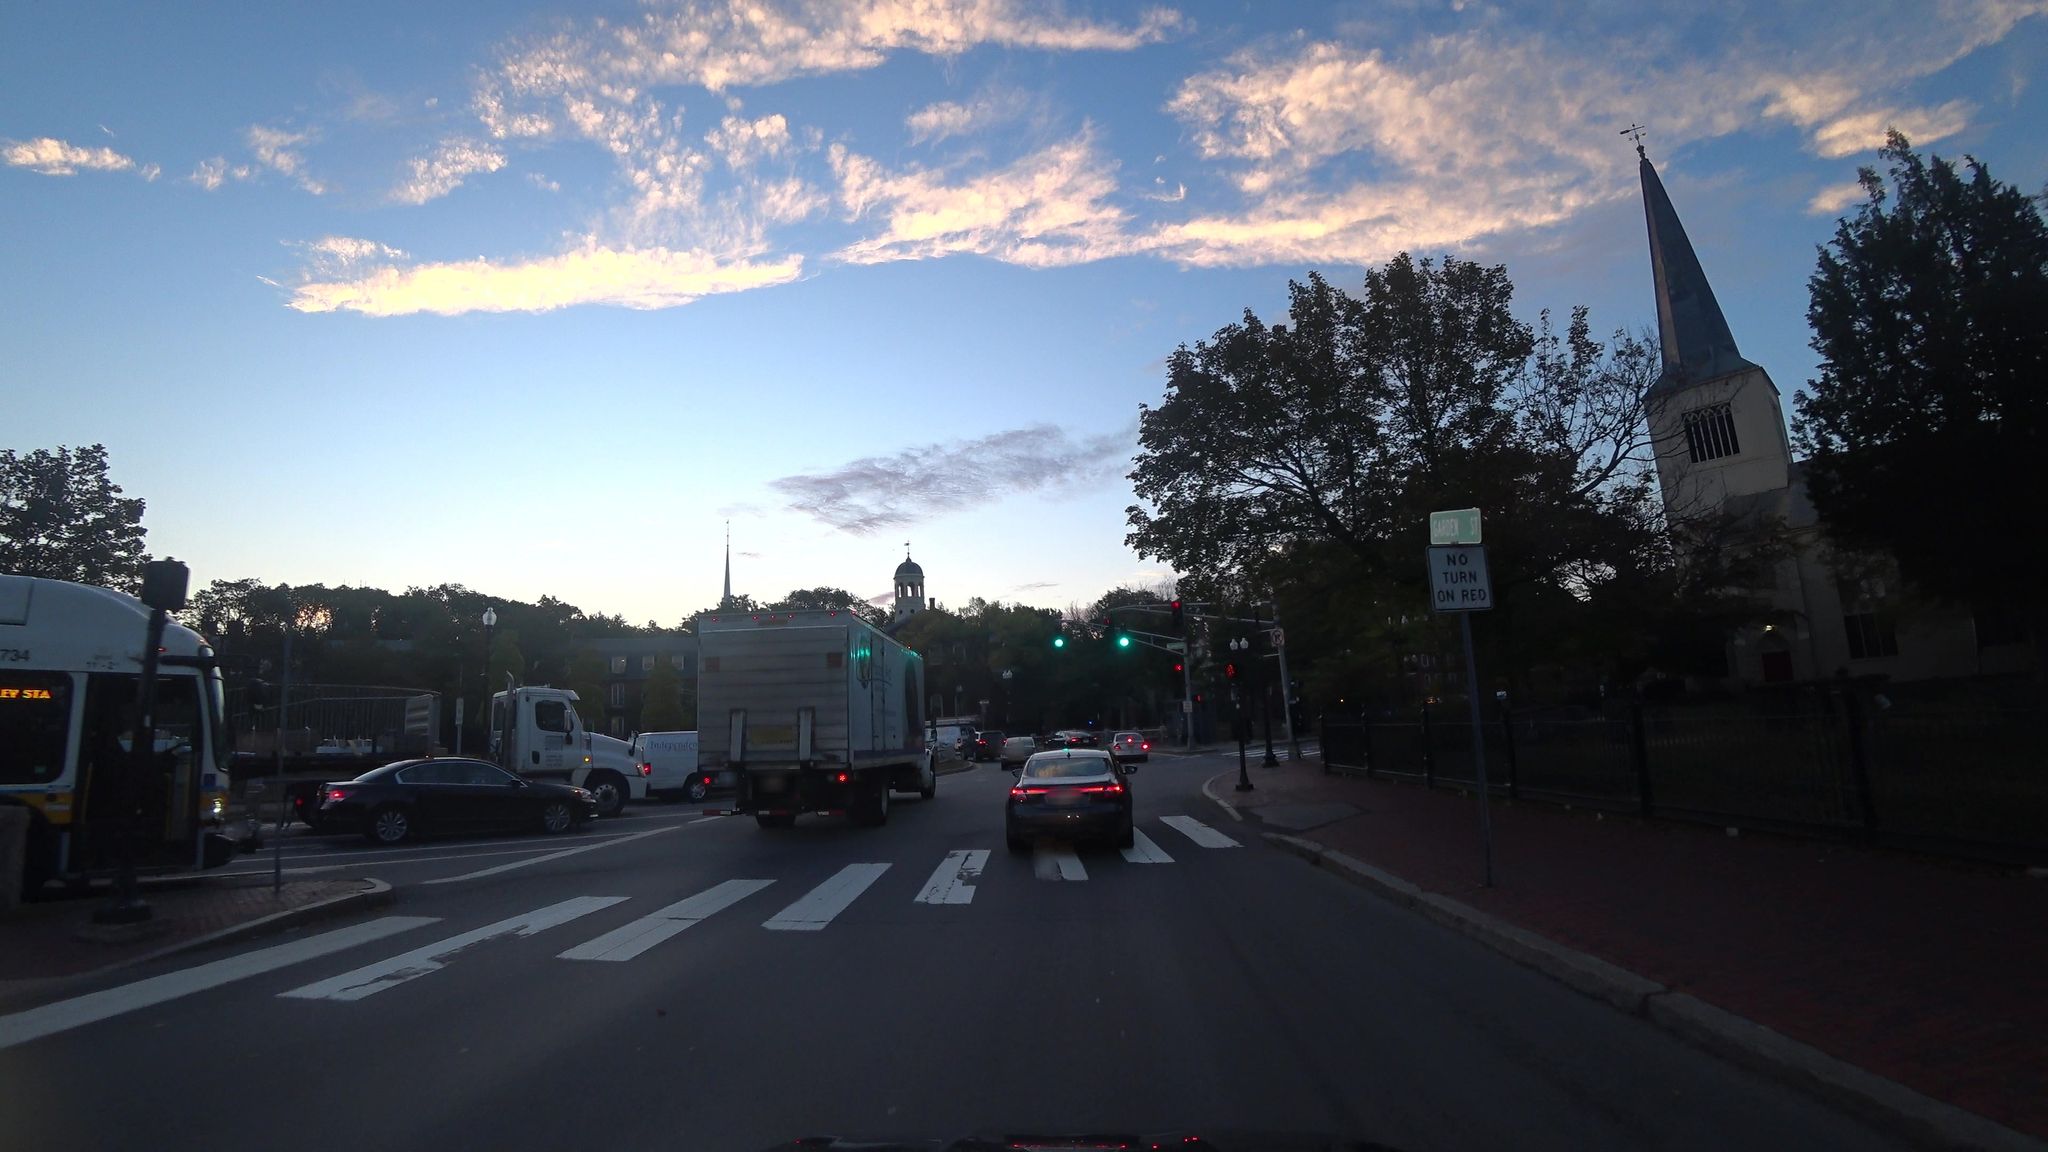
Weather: clear
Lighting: day
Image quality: good
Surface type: driving surface
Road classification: tertiary
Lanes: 2
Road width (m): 21.3
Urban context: urban centre
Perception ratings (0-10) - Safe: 1.29, Lively: 7.55, Beautiful: 6.93, Boring: 1.16, Depressing: 4.29, Wealthy: 2.71